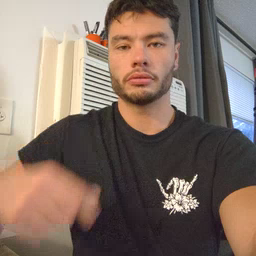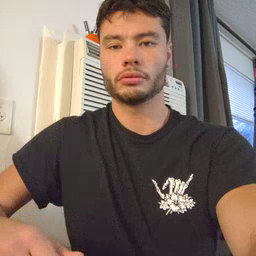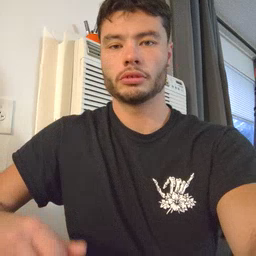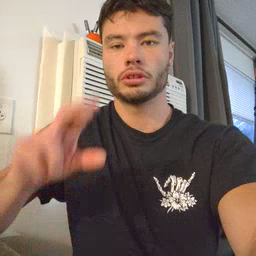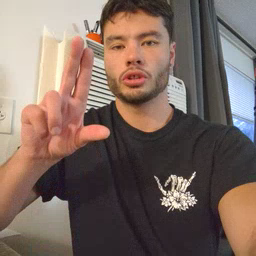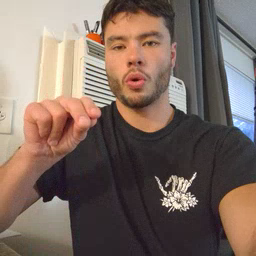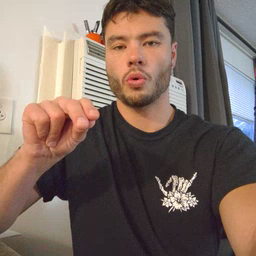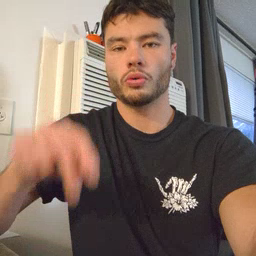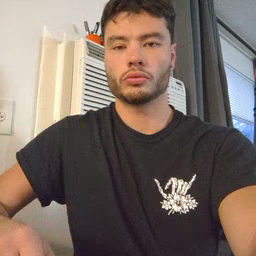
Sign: no